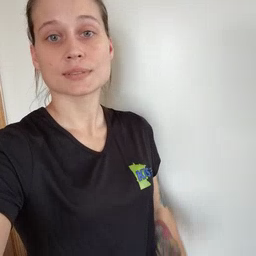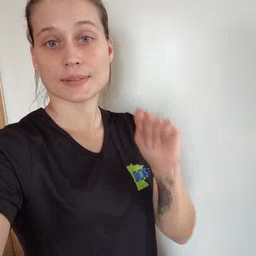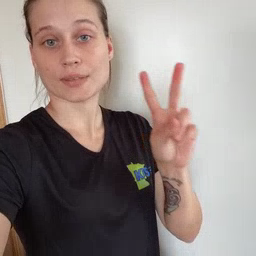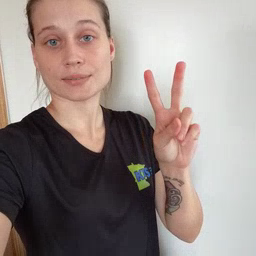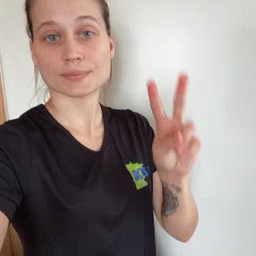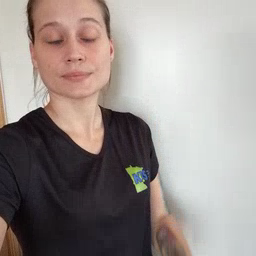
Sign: TV